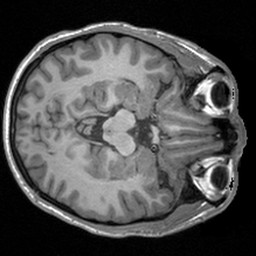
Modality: T1w
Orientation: axial
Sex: male
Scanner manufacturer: siemens
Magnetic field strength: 3 T
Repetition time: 1.9 s
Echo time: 0.00226 s